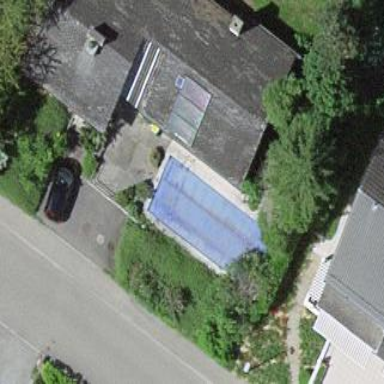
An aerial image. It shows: Outdoor swimming pool on leisure land.